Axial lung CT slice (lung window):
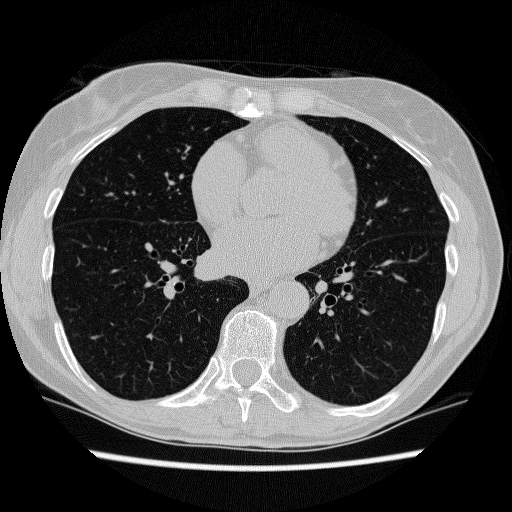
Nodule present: no